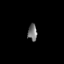
Tissue: prostate
Cell type: T cells
Senescence score: 0.3471
Nuclear area (px): 148
Mean DAPI intensity: 116.811